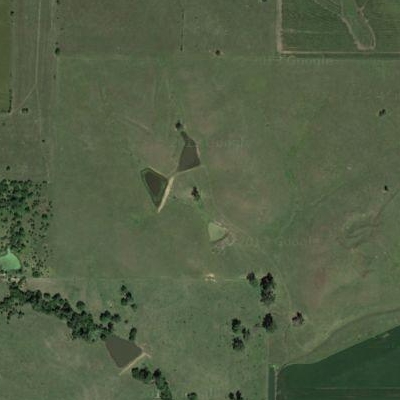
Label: Grass